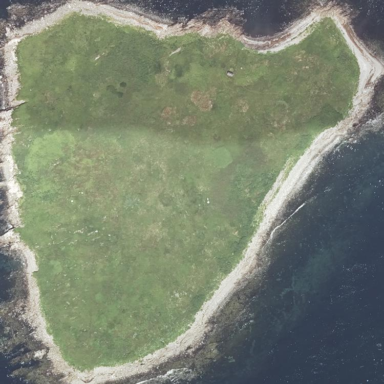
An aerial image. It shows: Islet along the coastline.